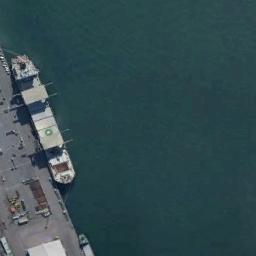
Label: ship